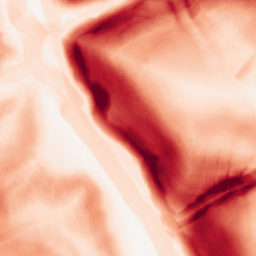
Category: morphological
Decomposition family: morphological_gradient
Decomposition parameters: size: 10
shape: diamond
Upsampling method: edge_directed
Upsampling parameters: scale: 2
Upsampling scale: 2